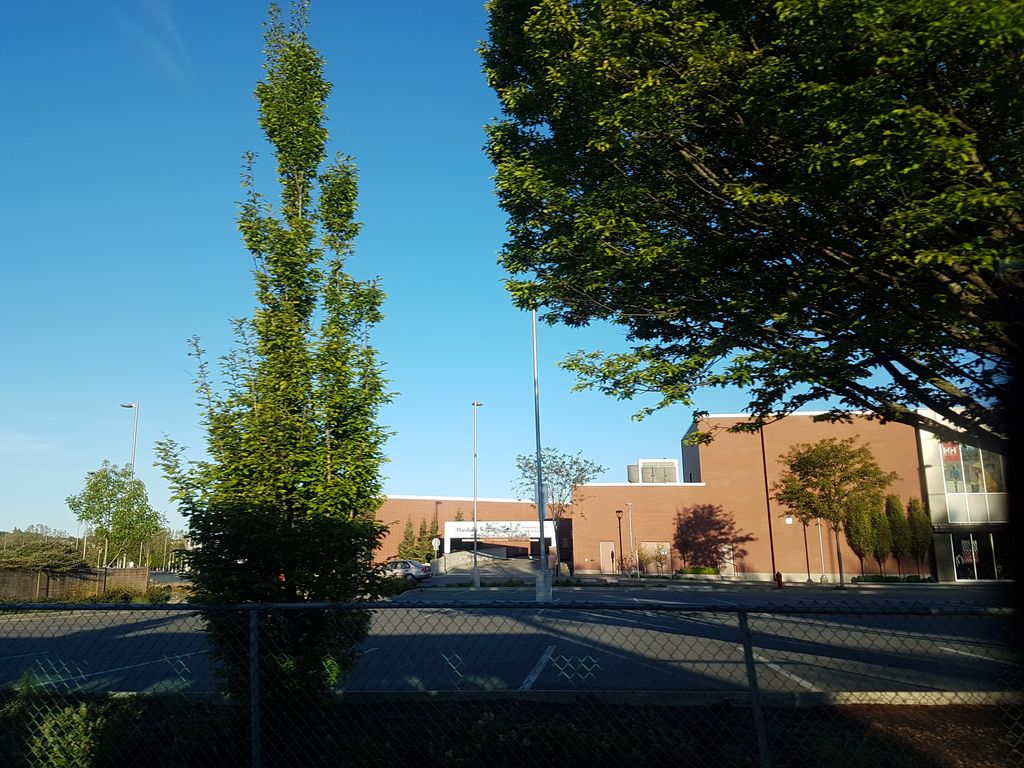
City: victoria